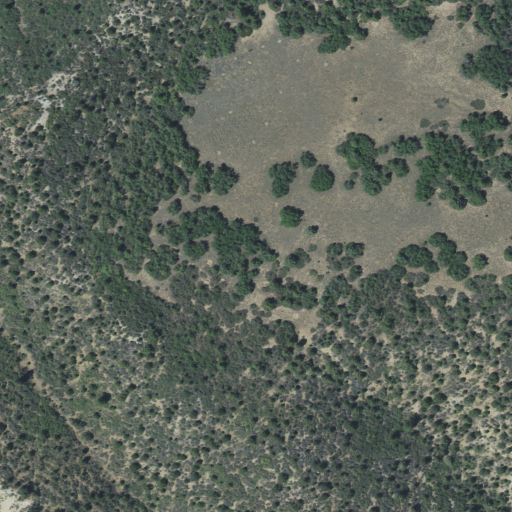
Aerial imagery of bench in Utah named Cougar Bench containing deciduous forest, evergreen forest, and shrub